Question: I want to hide step name in left bar. Don't want to visible 'Wizardstep1','Wizardstep2' and 'Wizardstep3'. Can somebody show me how to do this?

'''
<asp:Wizard runat="server" ID="MyWizard" OnNextButtonClick="MyWizard_NextButtonClick"
Width="640px" Height="200px" OnFinishButtonClick="MyWizard_FinishButtonClick">
<WizardSteps>
<asp:WizardStep ID="Wizardstep1" runat="server" StepType="Start">
</asp:WizardStep>
<asp:WizardStep ID="Wizardstep2" runat="server" StepType="Step">
</asp:WizardStep>
<asp:WizardStep ID="Wizardstep3" runat="server" StepType="Finish">
</asp:WizardStep>
</asp:Wizard>
'''
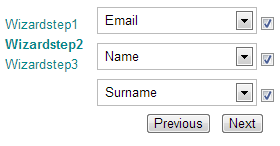
Answer: There is a property DisplaySideBar that you can set to false.
'''
<asp:Wizard runat="server" DisplaySideBar="false" ID="MyWizard" OnNextButtonClick="MyWizard_NextButtonClick" Width="640px" Height="200px" OnFinishButtonClick="MyWizard_FinishButtonClick">
....
</asp:Wizard>
'''
Also, it is possible to set a custom template for it. Maybe you can set it to empty if above approach didn't work:
'''
<asp:Wizard runat="server" ID="MyWizard" OnNextButtonClick="MyWizard_NextButtonClick" Width="640px" Height="200px" OnFinishButtonClick="MyWizard_FinishButtonClick">
<sidebartemplate>
</sidebartemplate>
....
</asp:Wizard>
'''